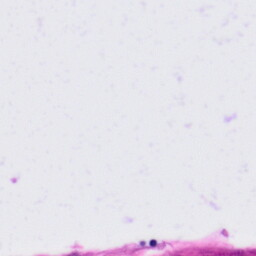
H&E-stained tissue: Tonsil